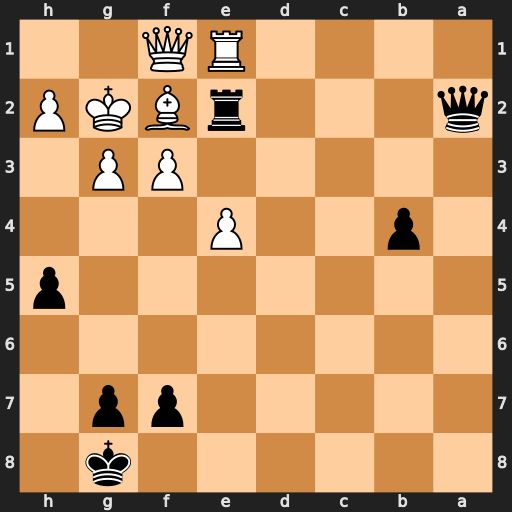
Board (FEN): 6k1/5pp1/8/7p/1p2P3/5PP1/q3rBKP/4RQ2
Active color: b
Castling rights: -
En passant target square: -
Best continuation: Rxe1 Qxe1 b3 Qb4 b2